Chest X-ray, PA view. Patient: 57 years old, sex F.
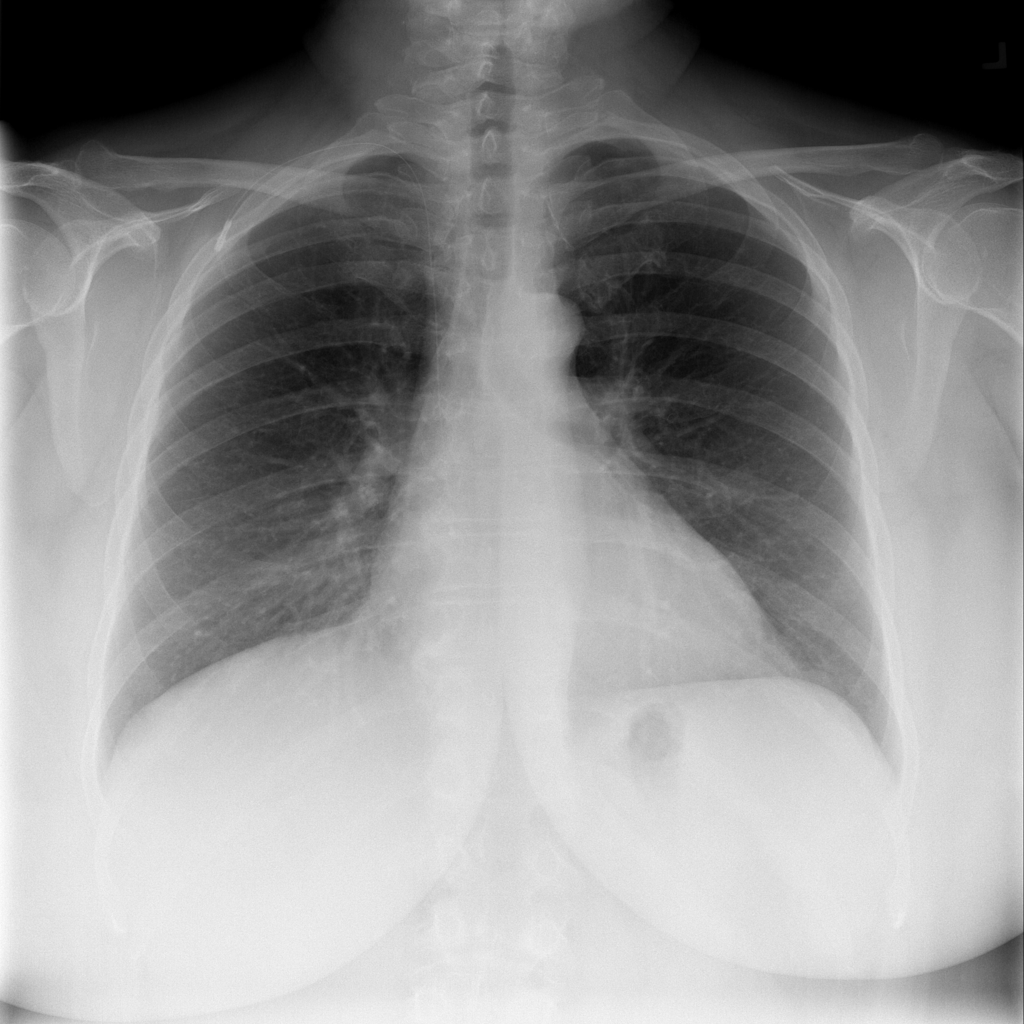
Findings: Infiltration